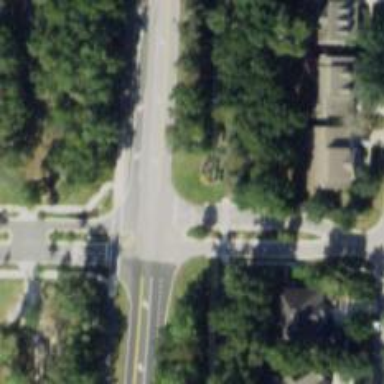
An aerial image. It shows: Road with stop sign.